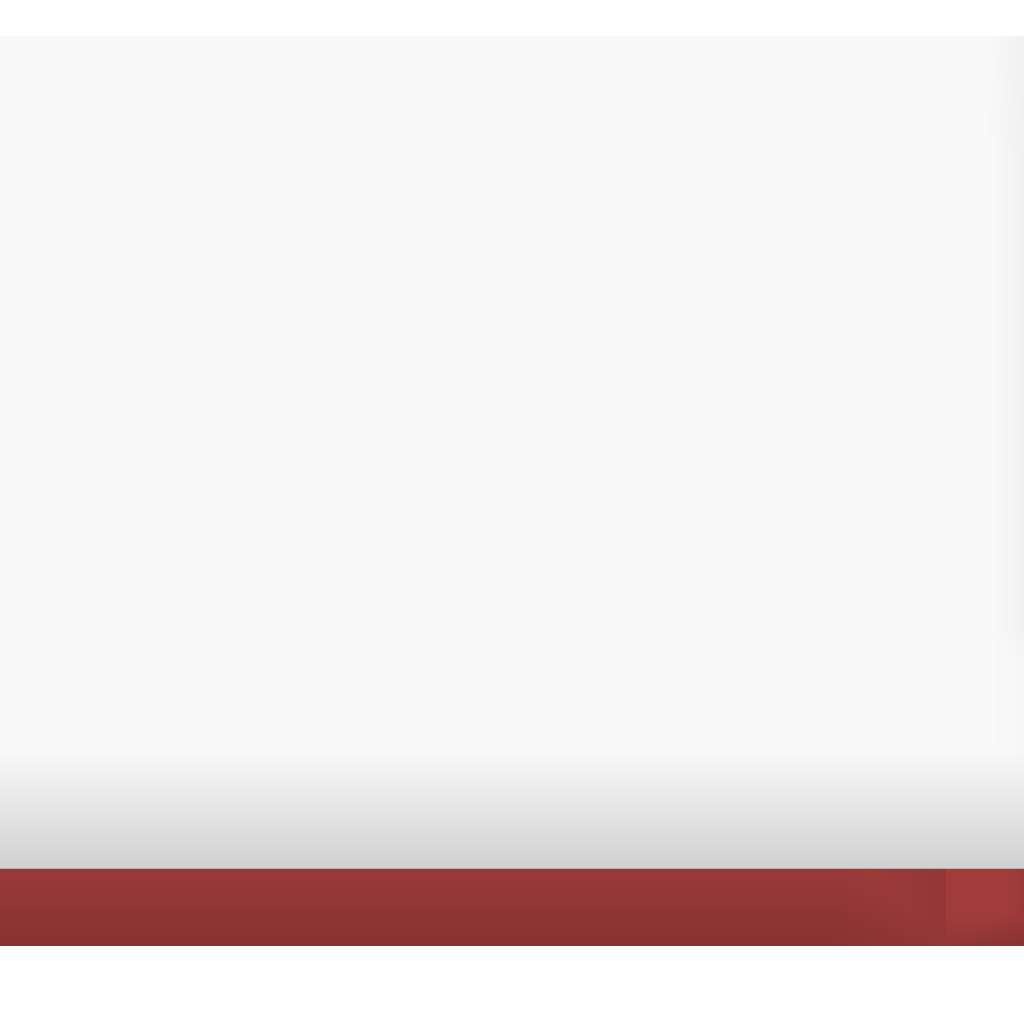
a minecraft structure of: Lavaburn; a small modern house bad low quality